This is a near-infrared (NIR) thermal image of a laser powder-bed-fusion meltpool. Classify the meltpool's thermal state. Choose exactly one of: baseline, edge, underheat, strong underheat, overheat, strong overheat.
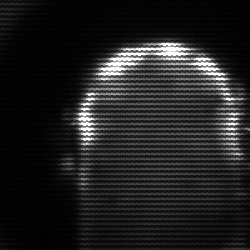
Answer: baseline